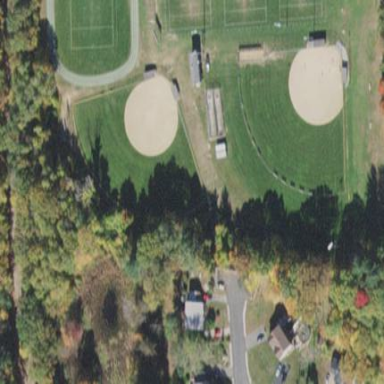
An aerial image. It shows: Baseball pitch for leisure land.